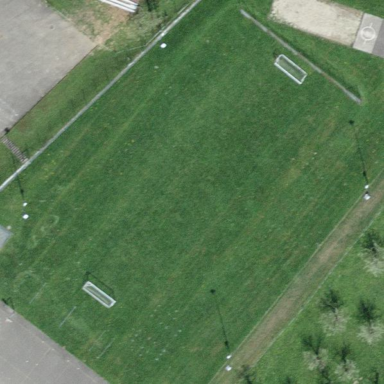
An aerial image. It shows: Soccer pitch designated for leisure and sports activities.